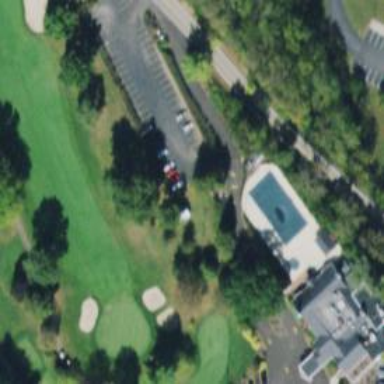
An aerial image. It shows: Service road used as golf cart path.